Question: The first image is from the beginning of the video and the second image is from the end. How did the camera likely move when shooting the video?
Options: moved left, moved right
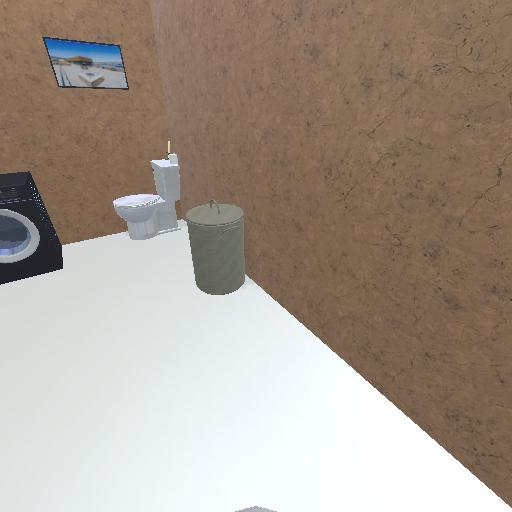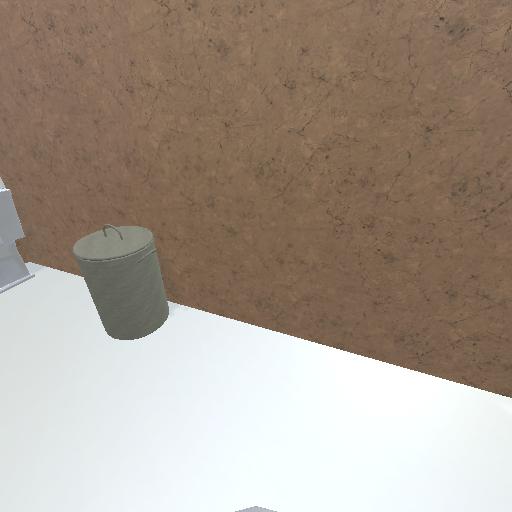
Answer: moved left